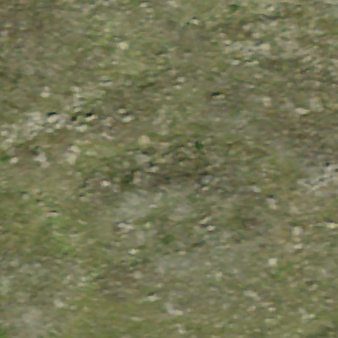
Label: other